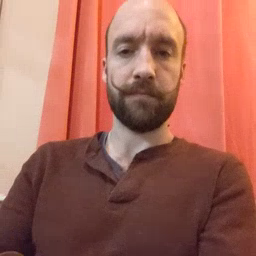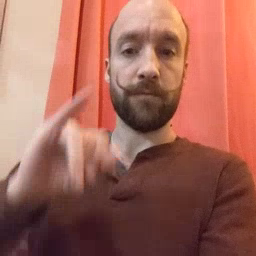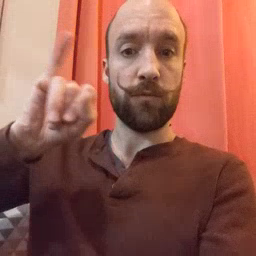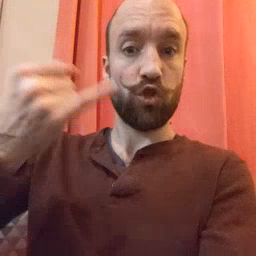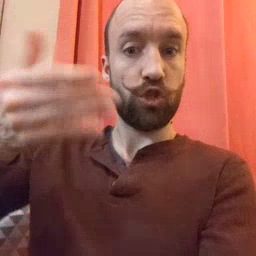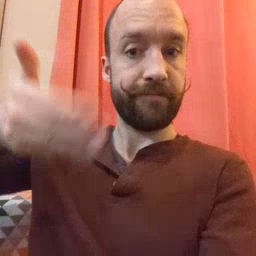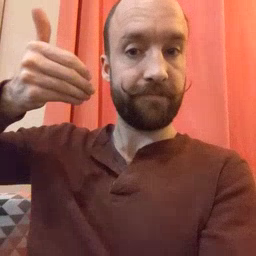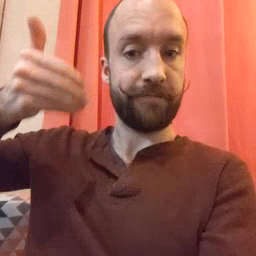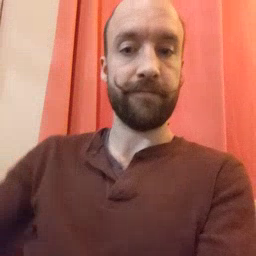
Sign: jeans